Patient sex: F
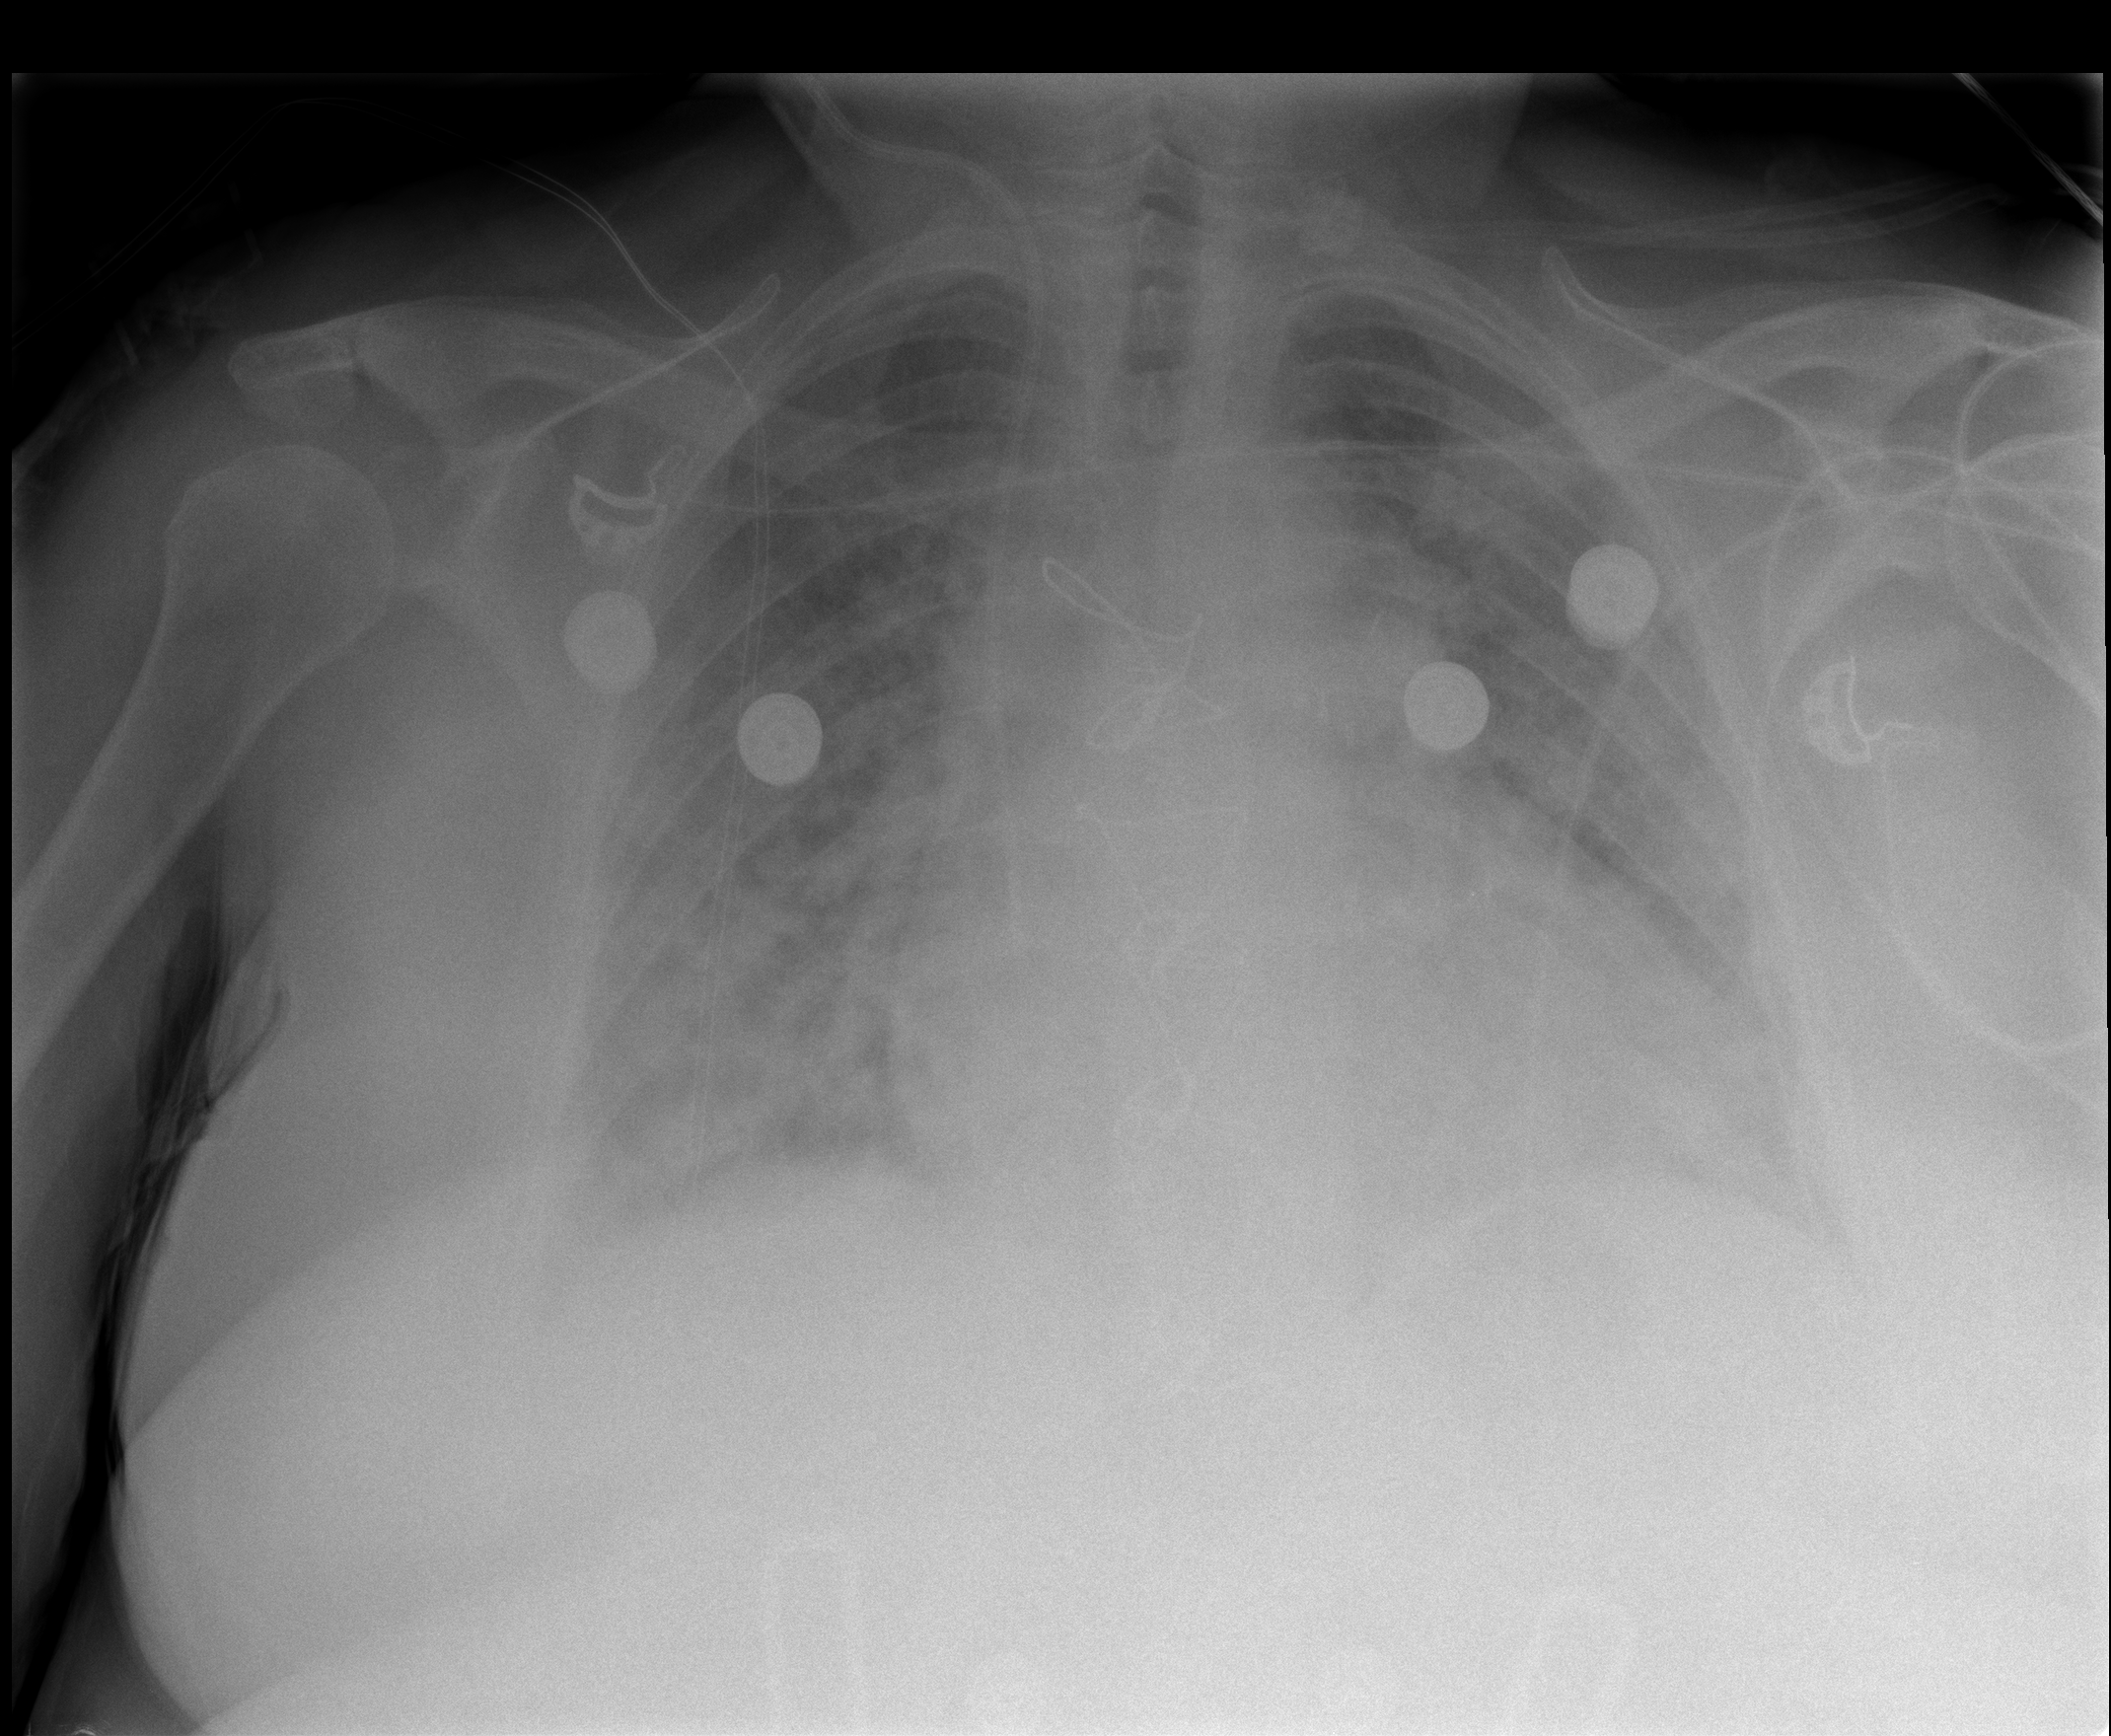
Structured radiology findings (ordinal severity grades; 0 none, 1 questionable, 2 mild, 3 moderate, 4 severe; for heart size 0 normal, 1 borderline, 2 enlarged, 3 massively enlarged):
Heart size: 0
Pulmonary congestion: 2
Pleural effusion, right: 1
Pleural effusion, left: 0
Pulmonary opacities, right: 3
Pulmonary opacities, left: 3
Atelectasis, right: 2
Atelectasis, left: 2